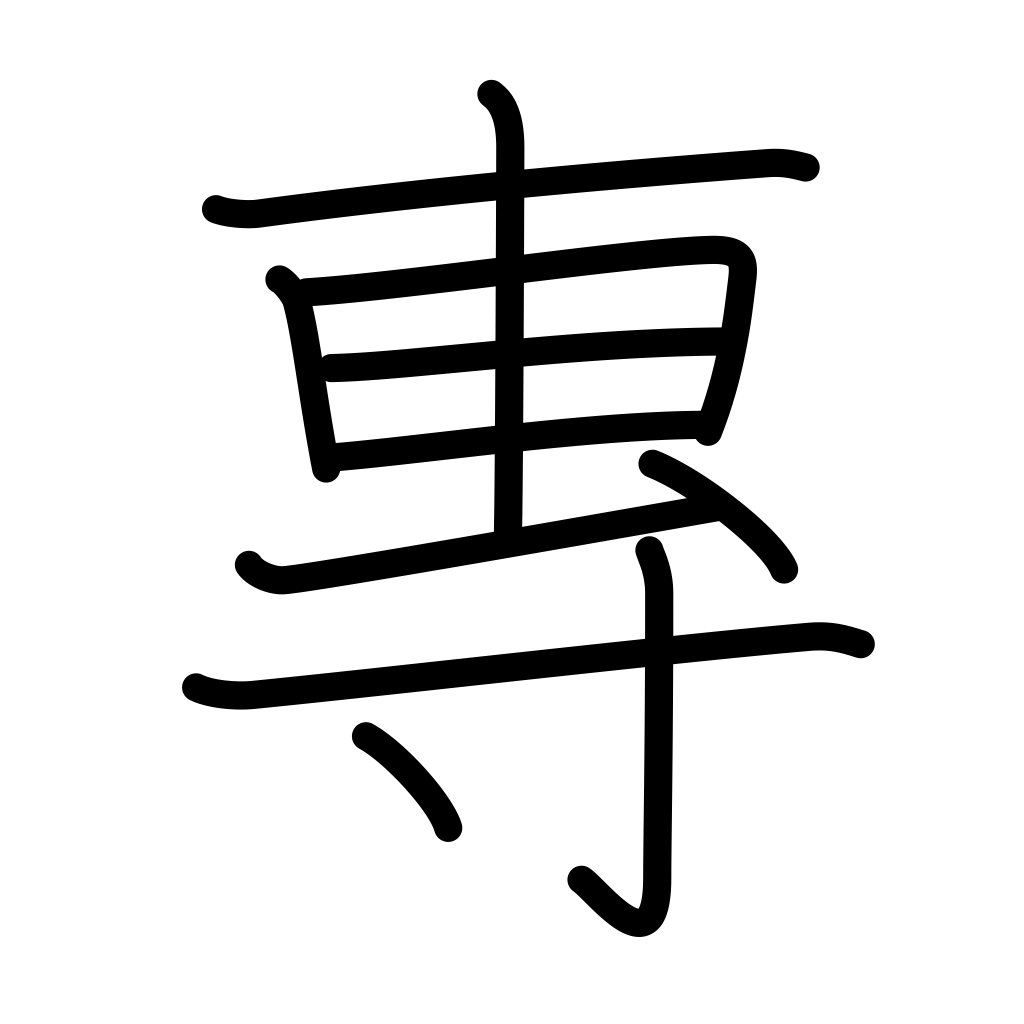
Meaning: specialty, exclusive, mainly, solely